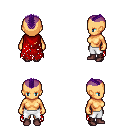
a pixel art fantasy rpg character, female body template, human, tanned skin, red tattered cape, white pants, purple short mohawk hairstyle, maroon shoes, four views (front, back, left, right), 2x2 character sprite sheet, small pixel art, hard edges, no anti-aliasing